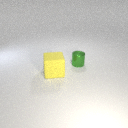
small green metal cylinder behind large yellow rubber cube